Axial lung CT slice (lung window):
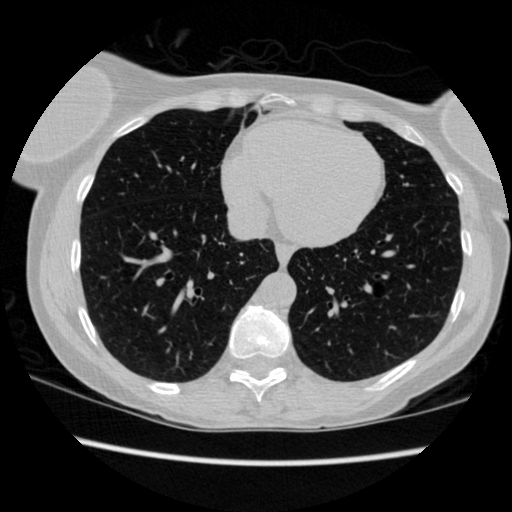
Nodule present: no